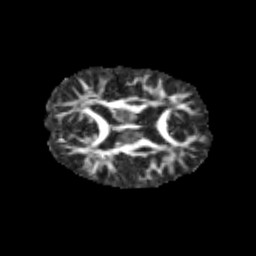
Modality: FA
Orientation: axial
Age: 11
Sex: male
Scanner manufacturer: siemens
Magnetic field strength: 3 T
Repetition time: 3.8 s
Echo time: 0.07 s